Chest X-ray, AP view. Patient: 60 years old, sex M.
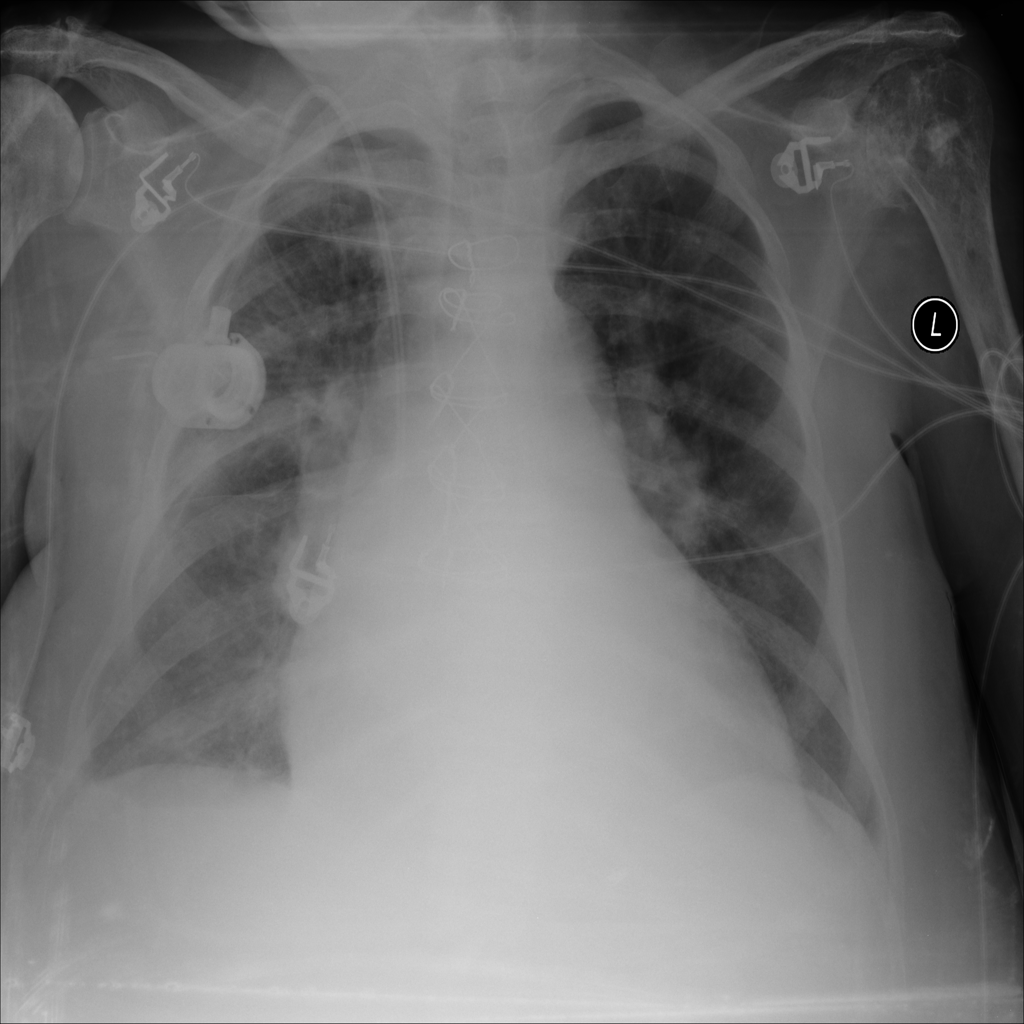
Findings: Infiltration